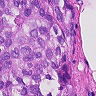
Metastatic tissue present: yes